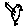
Label: bird